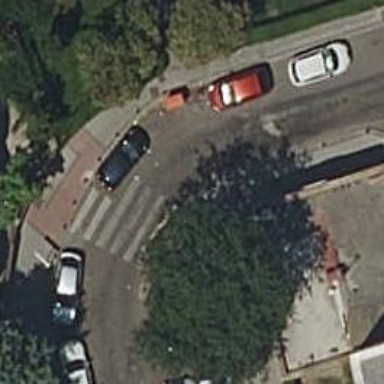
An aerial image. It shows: Bollard.